Question: I am new to MVC / Entity Framework and trying to query the data I require to produce some dashboards. I am using a Database First model for my MVC project. Below is the overview of my Table Design.

Each Member is has a single registered Home Location (Member FK (HomeLocationId) to Location PK (Id), a member can have multiple memberships (Membership FK (MemberId) to Member PK (Id), and finally each Membership has a one to one relationship for its package.
What im trying to do is get a count of the number of members for a specific location based on the package of a users currently active membership.
e.g. For London (Location) get the count of all Members where their currently active membership (MembershipStateId = 3) and the Package for this active membership as the property PackagePayInFull boolean set to true.
I know in EF and Linq to entities i can get (e.g. db.Locations.Members to get the number of members for a location) but i am unsure how i could extend this query to seemingly do sub queries. I also am unsure if it would be easier to figure out how to get the data from a single SQL query instead.
I tried creating a method in the member model that would retrieve the activeMembership but then it moans that I am unable to use that query to retrieve the membership object.
'''
db.Members.ToList().Where(m => m.HomeLocationId == this.Id && m.getActiveMembership().Package.PackagePayInFull == payinfull).ToList();
'''
If someone is able to guide me in the correct direction that would be fantastic.
UPDATE:
I have tried doing a Linq query to create the results but unsure if it is correct. (have i joined correctly based on the relationships)
'''
from l in Locations
join m in Members on l.Id equals m.HomeLocationId
join ms in Memberships on m.Id equals ms.MemberId
where ms.MembershipStateId == 3
join p in Packages on ms.PackageId equals p.Id
where p.PackagePayInFull== true
select new {l, m, ms, p}
'''
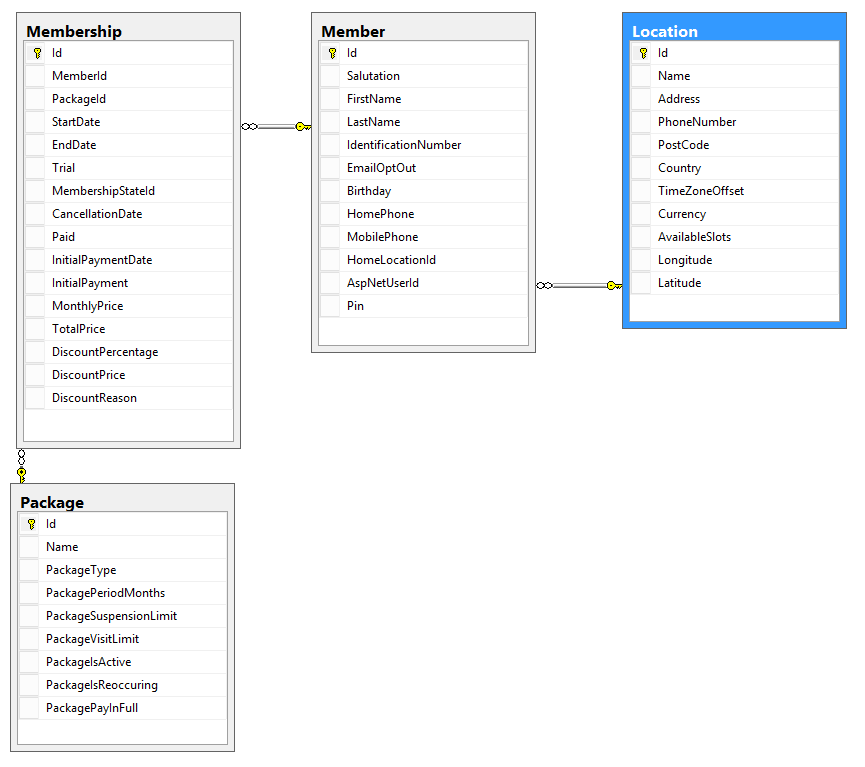
Answer: For the example you give:
'''
var memberCount = context.Members
.Where(m => m.Location.Name == "London"
&& m.Memberships
.Any(ms => ms.MembershipStateId == 3
&& ms.Package.PackagePayInFull))
.Count();
'''